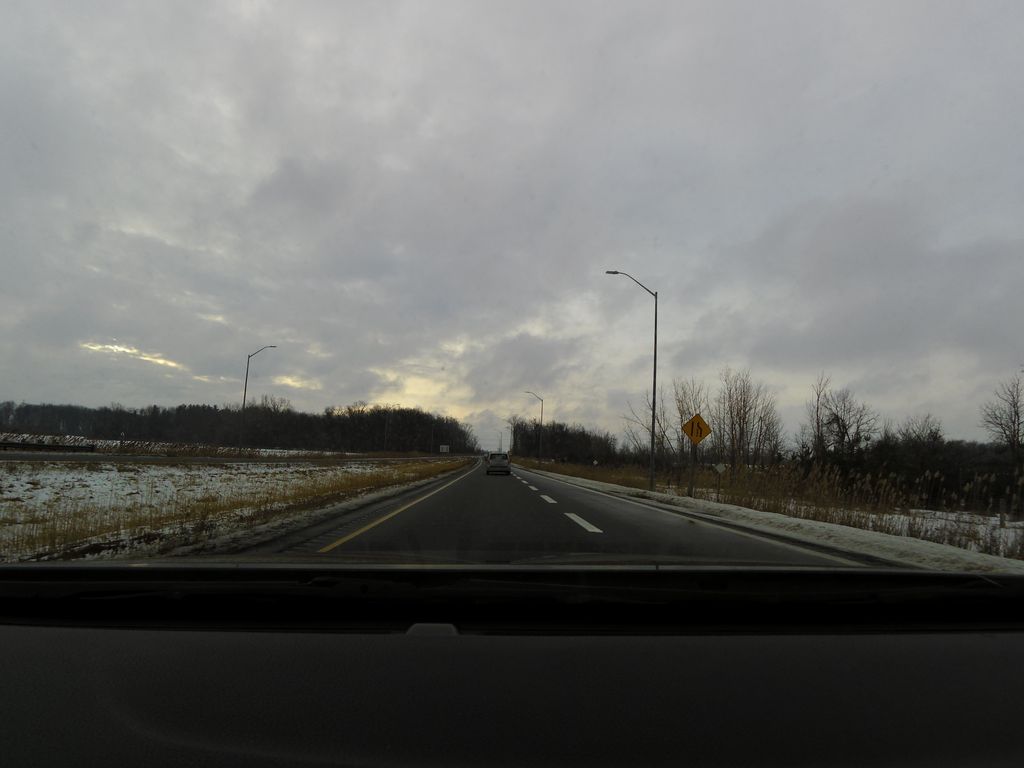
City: hamilton